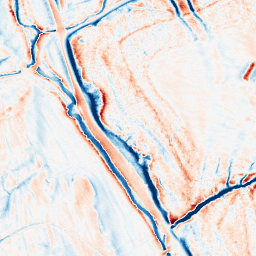
Category: classical
Decomposition family: gaussian_anisotropic
Decomposition parameters: sigma_x: 5
sigma_y: 2
Upsampling method: bicubic
Upsampling parameters: scale: 4
Upsampling scale: 4